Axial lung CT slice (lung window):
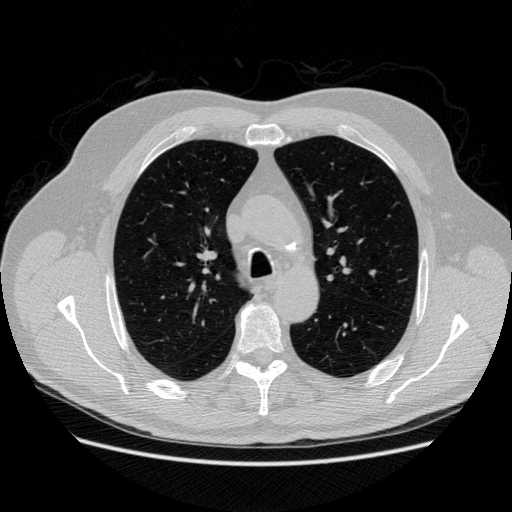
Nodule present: no